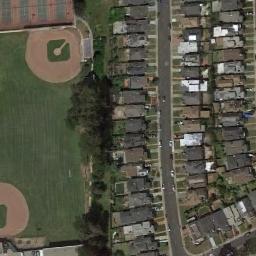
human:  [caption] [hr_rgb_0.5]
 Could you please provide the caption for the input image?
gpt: There are two baseball diamonds in the middle of grass and with many buildings beside .

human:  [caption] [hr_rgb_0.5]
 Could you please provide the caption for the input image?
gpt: Many buildings of different shapes are beside the baseball diamond .

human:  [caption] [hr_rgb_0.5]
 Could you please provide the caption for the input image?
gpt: The left of the houses have two baseball diamonds in the grass .

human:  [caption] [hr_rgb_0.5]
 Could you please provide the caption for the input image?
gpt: Two baseball diamonds on the lawn and the residential area beside .

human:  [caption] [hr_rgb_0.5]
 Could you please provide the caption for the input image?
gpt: There is a trail leading to this baseball field .